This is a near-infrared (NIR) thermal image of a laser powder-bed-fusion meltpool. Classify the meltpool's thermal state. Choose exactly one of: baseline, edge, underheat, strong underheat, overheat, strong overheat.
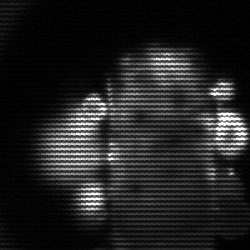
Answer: strong underheat